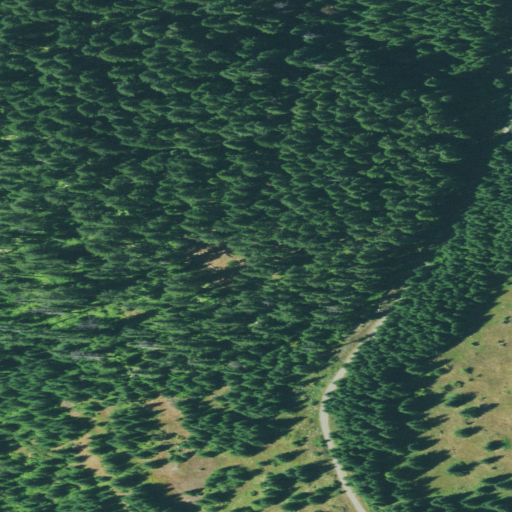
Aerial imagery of mountain in Oregon named Reynolds Butte containing evergreen forest and shrub